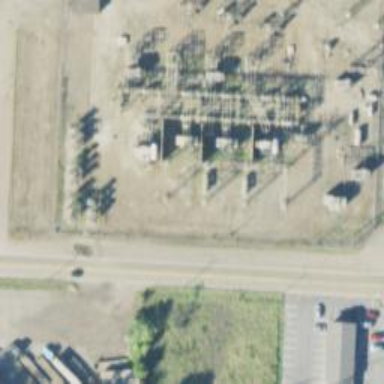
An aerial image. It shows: Switch used for power control.